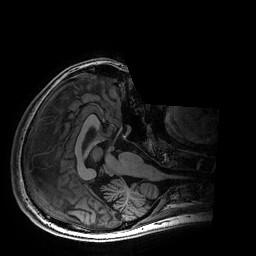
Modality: T1w
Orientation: axial
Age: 21
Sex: female
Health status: healthy
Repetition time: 2.53 s
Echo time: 0.0034 s